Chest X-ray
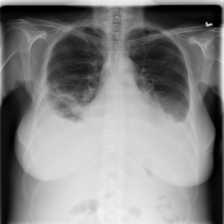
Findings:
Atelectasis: positive
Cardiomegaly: negative
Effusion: positive
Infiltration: positive
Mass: positive
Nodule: positive
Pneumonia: negative
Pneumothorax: negative
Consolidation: positive
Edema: negative
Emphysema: negative
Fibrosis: negative
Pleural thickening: negative
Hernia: negative